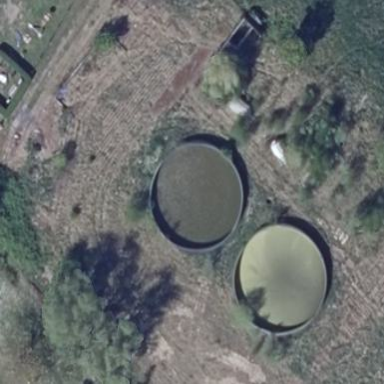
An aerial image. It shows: Storage tank building.